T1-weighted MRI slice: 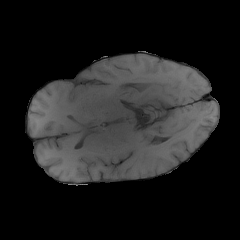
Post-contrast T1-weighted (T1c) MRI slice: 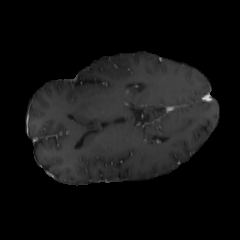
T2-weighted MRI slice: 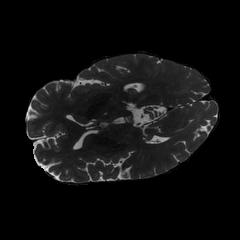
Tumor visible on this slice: no